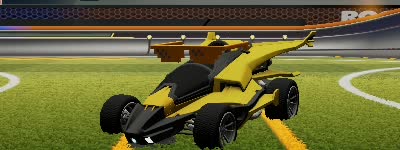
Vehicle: aftershock